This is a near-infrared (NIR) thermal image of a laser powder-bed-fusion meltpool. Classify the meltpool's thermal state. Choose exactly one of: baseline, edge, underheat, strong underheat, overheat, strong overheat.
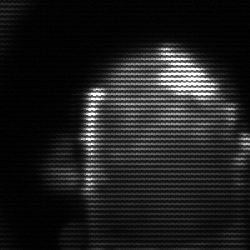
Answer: baseline